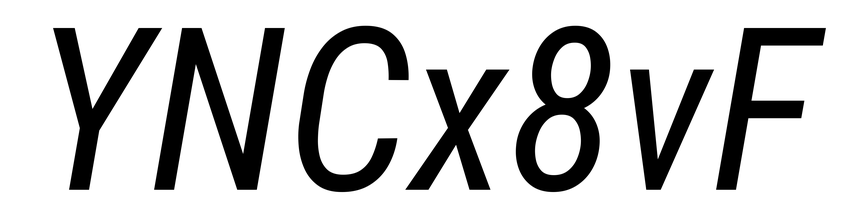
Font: Roboto-Italic_Condensed_Italic